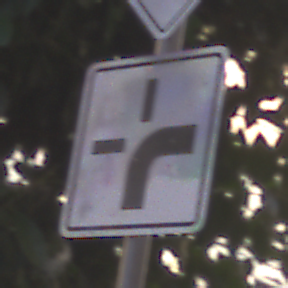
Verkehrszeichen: VerlaufVorfahrtsstrasse3
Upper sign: Vorfahrtsstrasse
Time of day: MorningAfternoon
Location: Outdoor (Urban)
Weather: Clear
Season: NotSpecified
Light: Natural